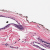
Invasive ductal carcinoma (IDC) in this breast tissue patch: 0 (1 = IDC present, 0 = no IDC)